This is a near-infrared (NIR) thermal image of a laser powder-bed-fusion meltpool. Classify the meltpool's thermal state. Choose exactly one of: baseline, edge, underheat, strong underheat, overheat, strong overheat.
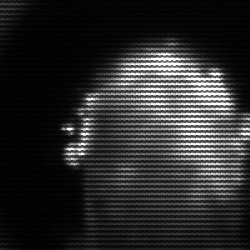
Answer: baseline